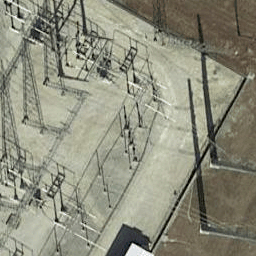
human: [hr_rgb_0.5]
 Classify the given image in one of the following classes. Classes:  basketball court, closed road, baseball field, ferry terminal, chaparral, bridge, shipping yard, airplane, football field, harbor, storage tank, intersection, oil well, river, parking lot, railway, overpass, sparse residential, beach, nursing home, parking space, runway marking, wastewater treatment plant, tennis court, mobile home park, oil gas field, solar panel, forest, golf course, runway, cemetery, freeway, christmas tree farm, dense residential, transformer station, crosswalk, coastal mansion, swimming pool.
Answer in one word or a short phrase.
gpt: transformer station